Question: I can retrieve the mouse coordinates just fine when actually on the web page document (event.clientX/Y), but as soon as the cursor creeps onto the browser chrome, coordinates stop being sent.
I highly doubt this is possible after researching it, but I thought I'd just throw it out there; Does anyone know of a way to retrieve the mouse coordinates when the cursor is over the browser chrome?
At the moment, I've had to resort to a hacky workaround, that predicts that the user is in that vicinity as A) their cursor was moving fast enough and the next movement would theoretically be on the browser chrome and B) mouse movement events are no longer coming through.
This may be the closest I can get through JS alone, but if you have any ideas I'd be very grateful. Just to be clear, I mean the area show in the below image.

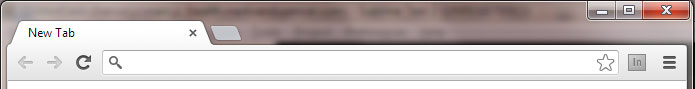
Answer: Events are fired for the document. 'JavaScript' is meant for 'DOM' manipulation and events outside of the document context are outside of this scope. Consider writing a browser plugin for such.